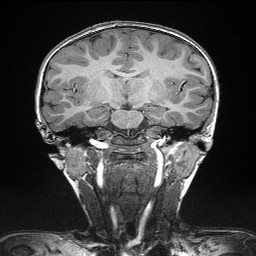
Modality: T1w
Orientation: sagittal
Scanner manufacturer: siemens
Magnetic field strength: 3 T
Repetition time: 2.3 s
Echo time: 0.00298 s